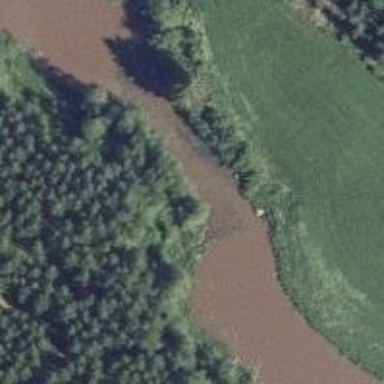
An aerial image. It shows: Rapids in the waterway.